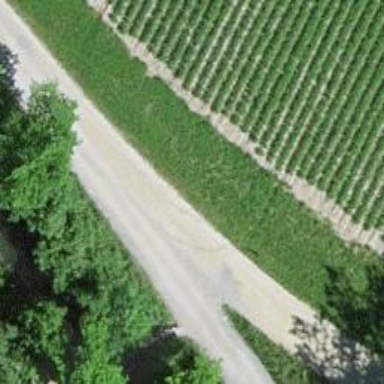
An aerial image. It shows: Unpaved track road.